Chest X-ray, AP view. Patient: 14 years old, sex F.
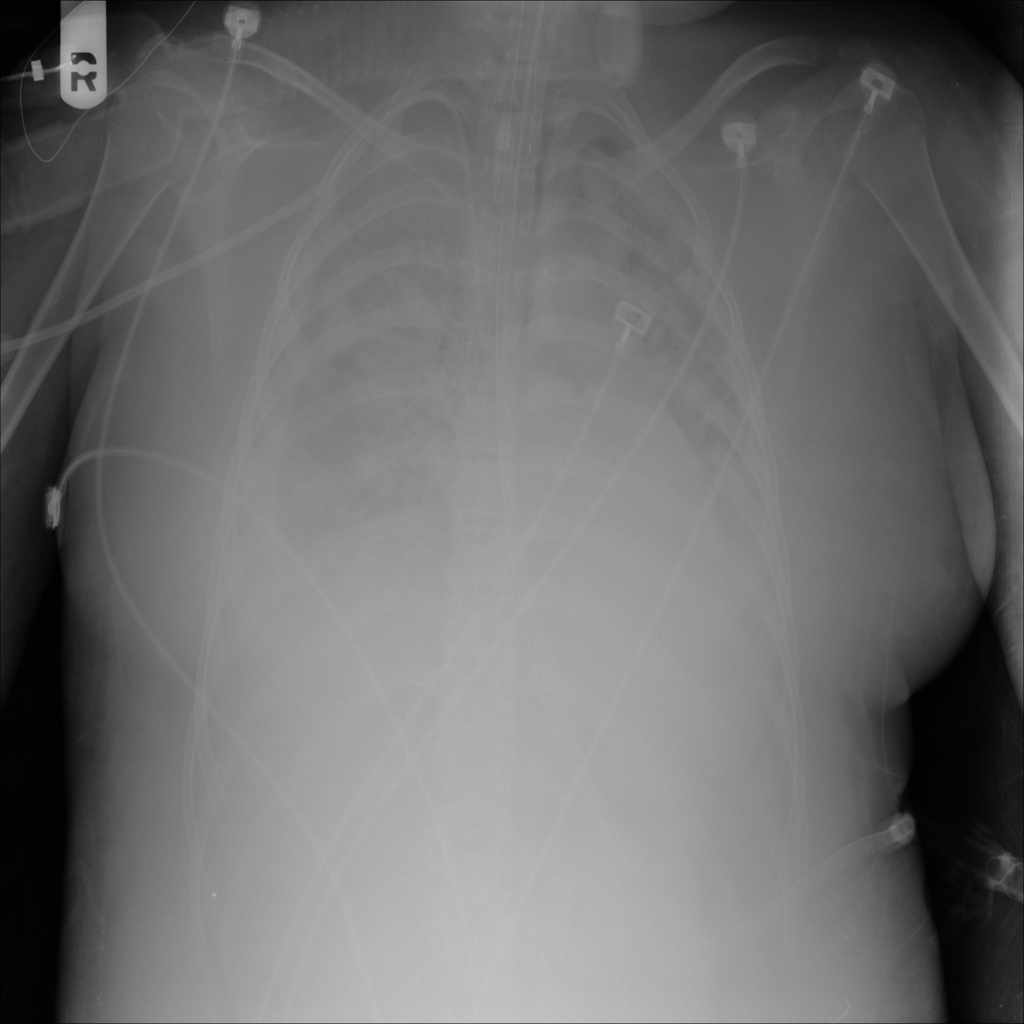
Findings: Consolidation, Effusion, Infiltration